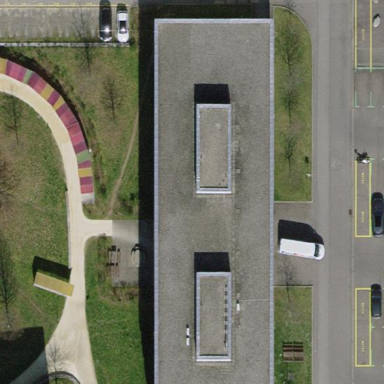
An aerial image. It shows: Office building situated in science park.